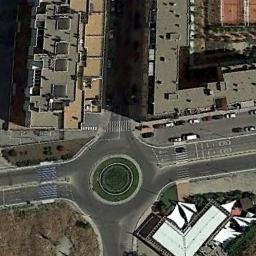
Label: roundabout